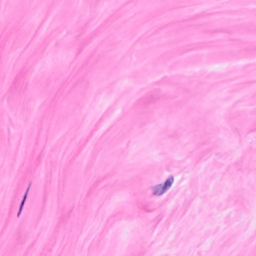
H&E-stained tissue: Breast